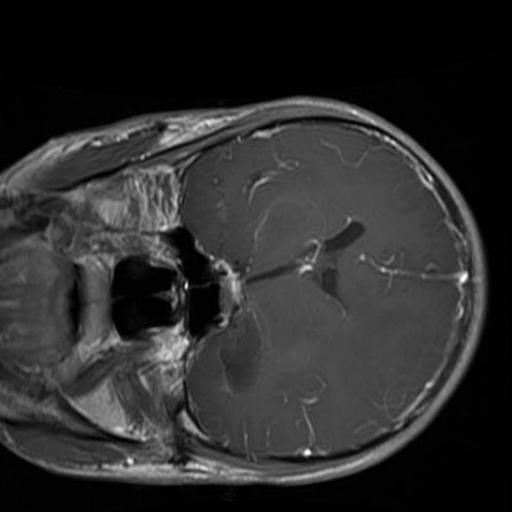
Label: brain_glioma